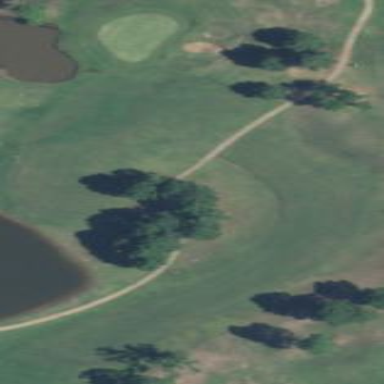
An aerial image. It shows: Golf fairway in the image.